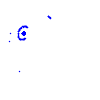
Particle: pion